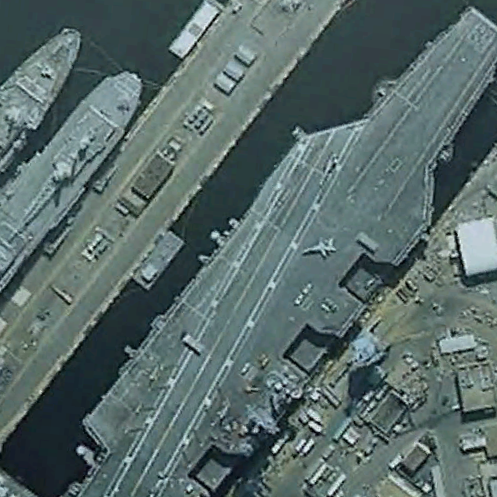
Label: aircraft_carrier